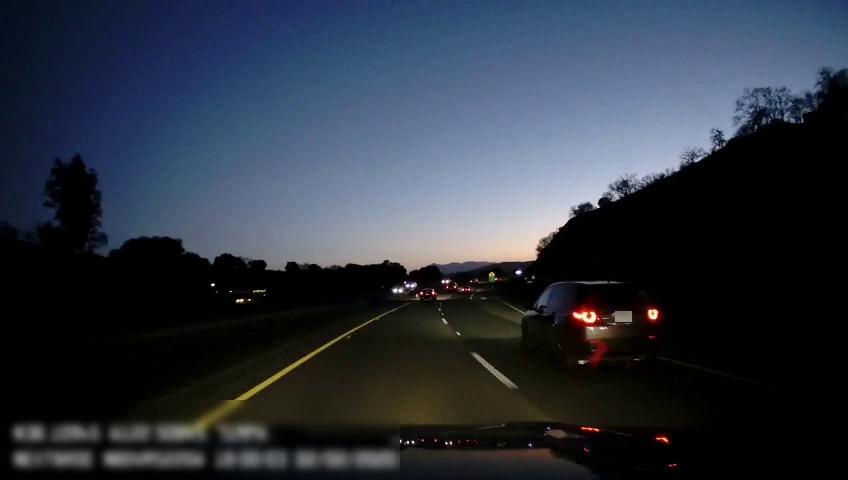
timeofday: Dusk/Dawn/Twilight
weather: Sunny
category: Drivable Space
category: Vehicles | Car
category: Vehicles | Car
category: Vehicles | Car
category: Vehicles | Car
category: Vehicles | Car
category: Vehicles | Car
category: Lanes | Current Lane
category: Lanes | Current Lane
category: Lanes | Alternate Lane
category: Traffic | Signs